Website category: movie
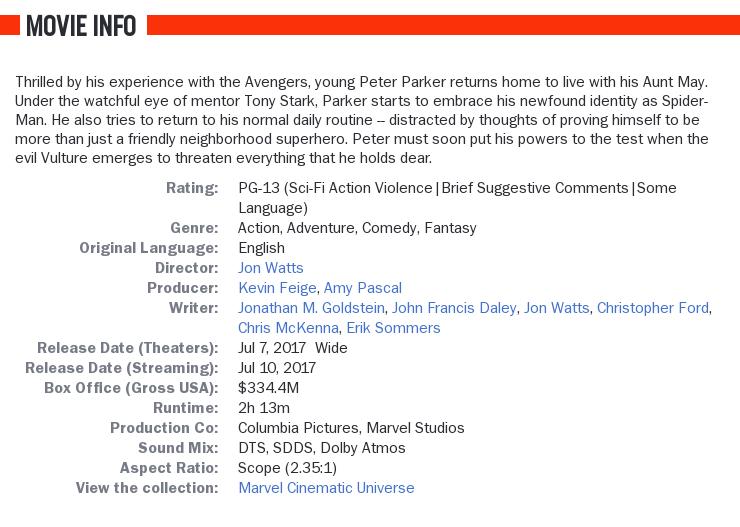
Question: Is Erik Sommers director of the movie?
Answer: no

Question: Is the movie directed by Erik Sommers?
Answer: no

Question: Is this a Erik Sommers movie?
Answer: no

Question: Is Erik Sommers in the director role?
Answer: no

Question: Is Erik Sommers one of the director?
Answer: no

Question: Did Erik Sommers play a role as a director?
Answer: no